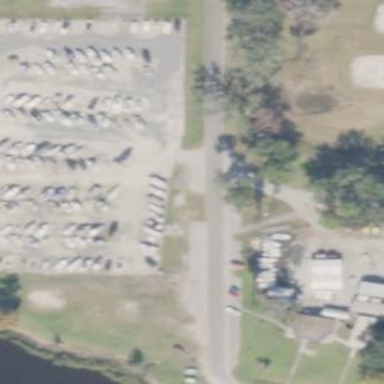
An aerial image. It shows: Boatyard along the waterway.